Question: I want to use Django inlineformset_factory with custom formset and want to add or remove that inlineformset using <URL>.
Form:
'''
class CreatePacketForm(forms.ModelForm):
"""
CreatePacketForm class
"""
class Meta:
model = Packet
exclude = ('customer', 'created_on', 'updated_on',
'created_by', 'updated_by', 'remark', 'p_id'
)
ItemFormSet = inlineformset_factory(Packet, Item, form=CreatePacketForm,
formset=CreateItemForm,
extra=1, max_num=20, can_delete=False)
'''
View:
'''
class CreatePacketView(LoginRequiredMixin, CreateView):
"""
"""
model = Packet
form_class = CreatePacketForm
template_name = CREATE_PACKET_TEMPLATE
def get(self, request, *args, **kwargs):
"""
Handles GET requests and instantiates blank versions of the form
and its inline formsets.
"""
self.object = None
form_class = self.get_form_class()
form = self.get_form(form_class)
item_form = ItemFormSet()
return self.render_to_response(self.get_context_data(form=form,
item_form=item_form,))
'''
Template:
'''
{% load static %}
<!DOCTYPE html>
<html>
<head>
<title>Popup</title>
</head>
<body>
<div style="border: 1px solid;padding: 10px;">
<br>
<div align="middle">
<span style="font-size: x-large;">Please Enter Item Details</span>
</div>
<br>
<form id="packet_form" method="post" action="" style="margin: 0 20% 0 20%;padding: 10px;">
{% csrf_token %}
{{ form.non_field_errors }}
{{ form }}
{{ item_form.management_form }}
{{ item_form.non_form_errors }}
{% for subform in item_form %}
<div class="inline {{ item_form.prefix }}">
{{ subform }}
</div>
{% endfor %}
<div align="middle">
<button type="submit">Submit</button>
<button type="reset">Reset</button>
</div>
</form>
</div>
<script type="text/javascript" src="{% static 'girvi/js/jquery-1.3.2.min.js' %}"></script>
<script type="text/javascript" src="{% static 'girvi/js/jquery.formset.js' %}"></script>
<script type="text/javascript" src="{% static 'girvi/js/RelatedObjectLookups.js' %}"></script>
<script type="text/javascript" src="{% static 'girvi/js/swfobject.js' %}"></script>
<script type="text/javascript">
$(".inline.{{ item_form.prefix }}").formset({
prefix: "{{ item_form.prefix }}"
});
</script>
</body>
</html>
'''
My inlineformset is working fine without custom formset. But when i render it in my template it does not have 'management_form' as well as all the fields in my formset can be removed.
Rendered template without custom formset
'''
<!DOCTYPE html>
<html>
<head></head>
<body>
<div style="border: 1px solid;padding: 10px;">
<br></br>
<div align="center"></div>
<br></br>
<form id="packet_form" style="margin: 0 20% 0 20%;padding: 10px;" action="" method="post">
<input type="hidden" value="u3H6thNcyymuwQDrLf5Spnr6E6DEYTxA" name="csrfmiddlewaretoken"></input>
<input id="id_item_set-TOTAL_FORMS" type="hidden" value="1" name="item_set-TOTAL_FORMS"></input>
<input id="id_item_set-INITIAL_FORMS" type="hidden" value="0" name="item_set-INITIAL_FORMS"></input>
<input id="id_item_set-MIN_NUM_FORMS" type="hidden" value="0" name="item_set-MIN_NUM_FORMS"></input>
<input id="id_item_set-MAX_NUM_FORMS" type="hidden" value="20" name="item_set-MAX_NUM_FORMS"></input>
<input id="id_item_set-0-id" type="hidden" name="item_set-0-id"></input>
<div class="inline item_set dynamic-form"></div>
<a class="add-row" href="javascript:void(0)"></a>
<div align="center"></div>
</form>
</div>
<script src="/static/girvi/js/jquery-1.3.2.min.js" type="text/javascript"></script>
<script src="/static/girvi/js/jquery.formset.js" type="text/javascript"></script>
<script src="/static/girvi/js/RelatedObjectLookups.js" type="text/javascript"></script>
<script src="/static/girvi/js/swfobject.js" type="text/javascript"></script>
<script type="text/javascript"></script>
</body>
</html>
'''
And template with custom formset
'''
<!DOCTYPE html>
<html>
<head></head>
<body>
<div style="border: 1px solid;padding: 10px;">
<br></br>
<div align="center"></div>
<br></br>
<form id="packet_form" style="margin: 0 20% 0 20%;padding: 10px;" action="" method="post">
<input type="hidden" value="u3H6thNcyymuwQDrLf5Spnr6E6DEYTxA" name="csrfmiddlewaretoken"></input>
<div class="inline None dynamic-form"></div>
<div class="inline None dynamic-form"></div>
<div class="inline None dynamic-form"></div>
<div class="inline None dynamic-form"></div>
<div class="inline None dynamic-form"></div>
<div class="inline None dynamic-form"></div>
<div class="inline None dynamic-form"></div>
<div class="inline None dynamic-form"></div>
<a class="add-row" href="javascript:void(0)"></a>
<div align="center"></div>
</form>
</div>
<script src="/static/girvi/js/jquery-1.3.2.min.js" type="text/javascript"></script>
<script src="/static/girvi/js/jquery.formset.js" type="text/javascript"></script>
<script src="/static/girvi/js/RelatedObjectLookups.js" type="text/javascript"></script>
<script src="/static/girvi/js/swfobject.js" type="text/javascript"></script>
<script type="text/javascript"></script>
</body>
</html>
'''

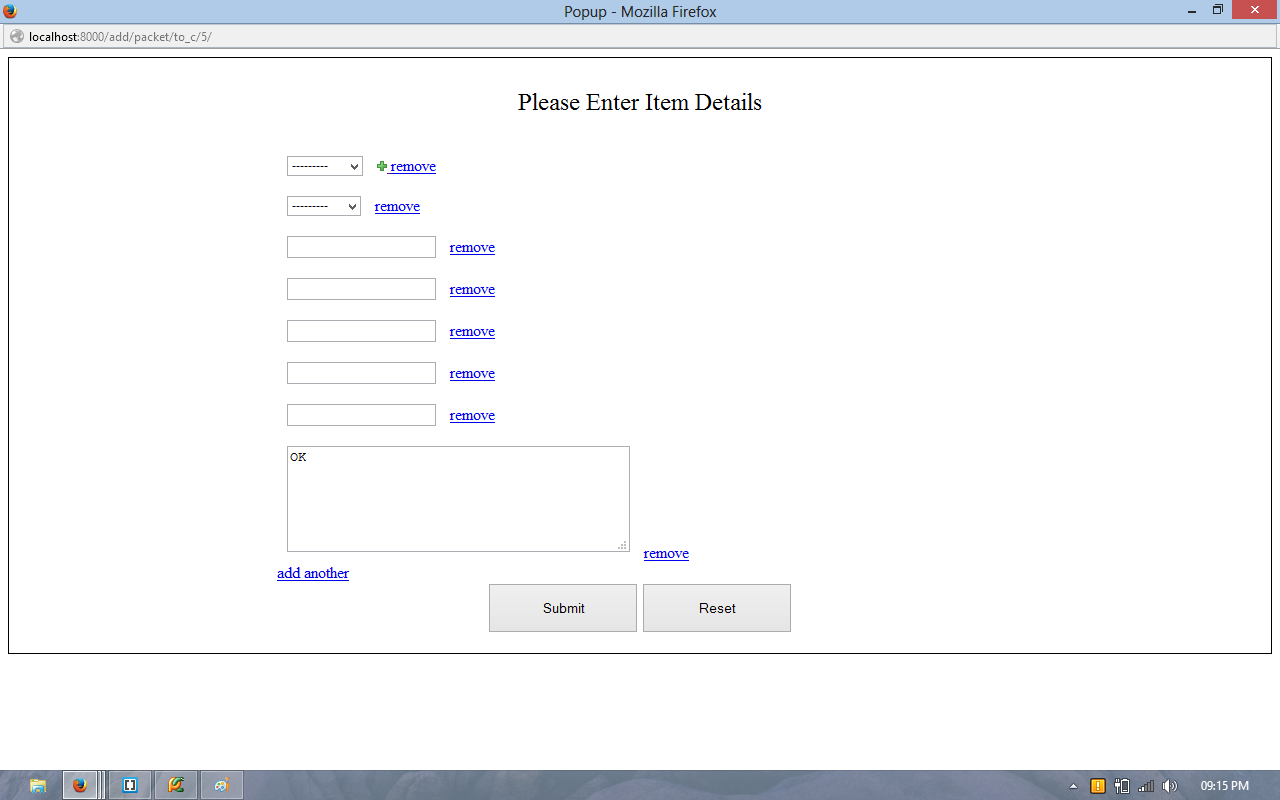
Answer: Your problem in
'''
ItemFormSet = inlineformset_factory(Packet, Item, form=CreatePacketForm,
formset=CreateItemForm,
extra=1, max_num=20, can_delete=False)
'''
'form' kwarg here is to customise
So it should be:
'''
ItemFormSet = inlineformset_factory(Packet, Item, form=CreateItemForm, extra=1, max_num=20, can_delete=False)
'''